Interaction volume radius: 10 \u00c5
Interaction volume height: 25 \u00c5
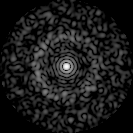
Disorder parameter: 0.8267